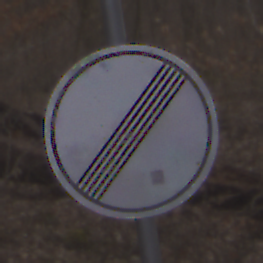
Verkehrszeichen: EndeSaemtlicherBegrenzungen
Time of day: MorningAfternoon
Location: Outdoor (Nature)
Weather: Overcast
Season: Autumn
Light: Natural